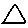
Label: triangle